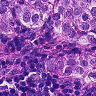
Metastatic tissue present: yes